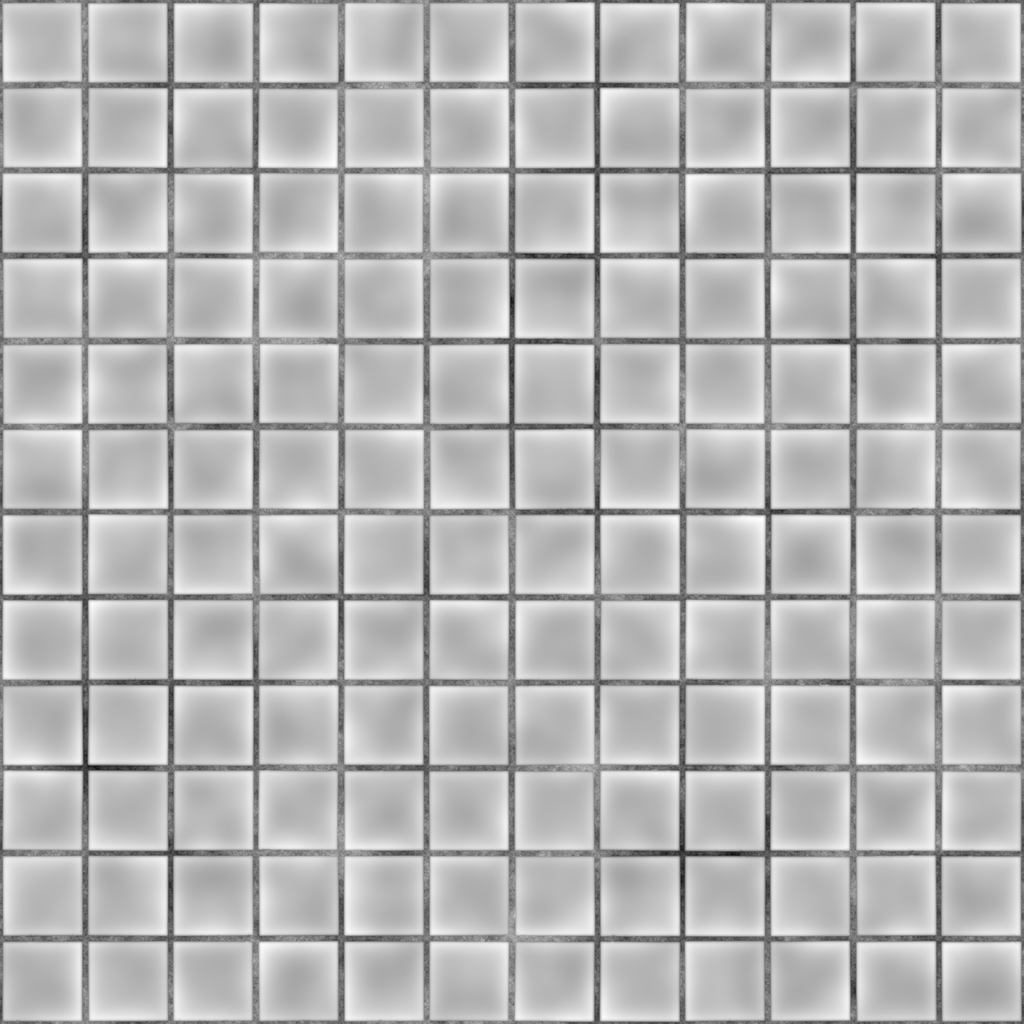
Texture map type: Displacement